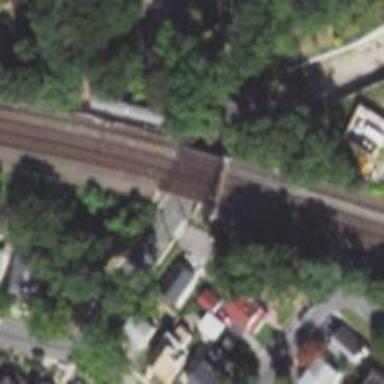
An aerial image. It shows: Railway bridge with electrified rail tracks.